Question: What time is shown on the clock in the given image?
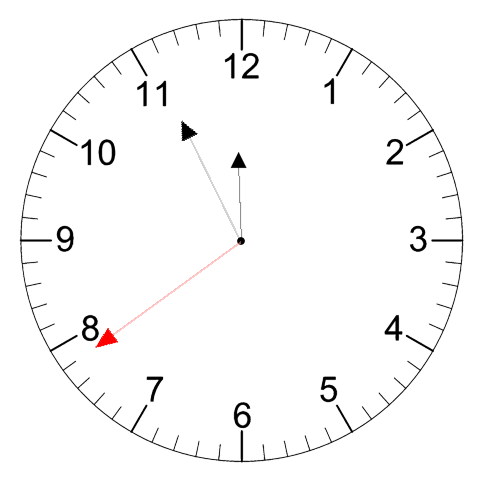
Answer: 11:55:39